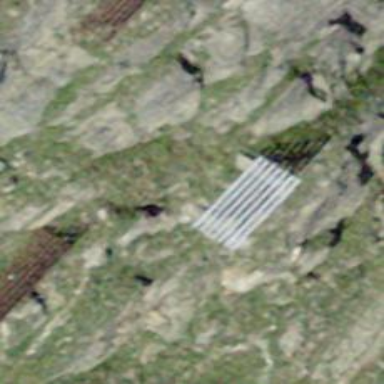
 designed to mitigate snow accumulations in specific area."